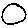
Label: circle